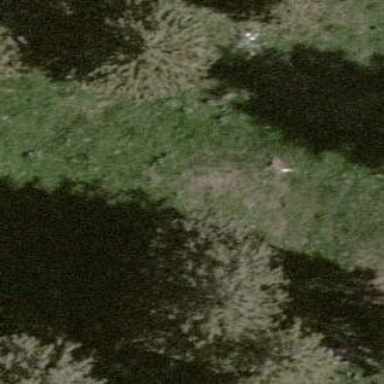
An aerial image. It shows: Forest area.